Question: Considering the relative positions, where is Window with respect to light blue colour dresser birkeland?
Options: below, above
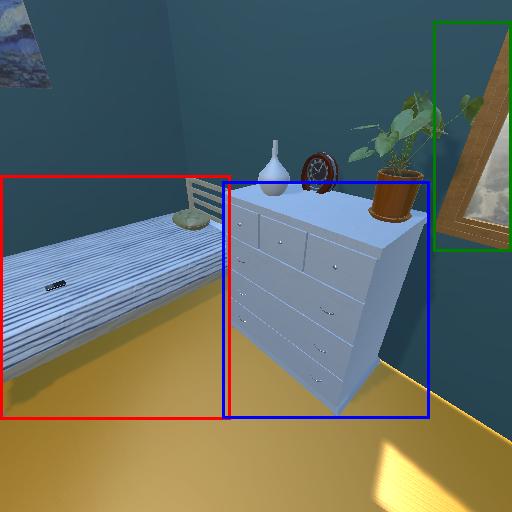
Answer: below